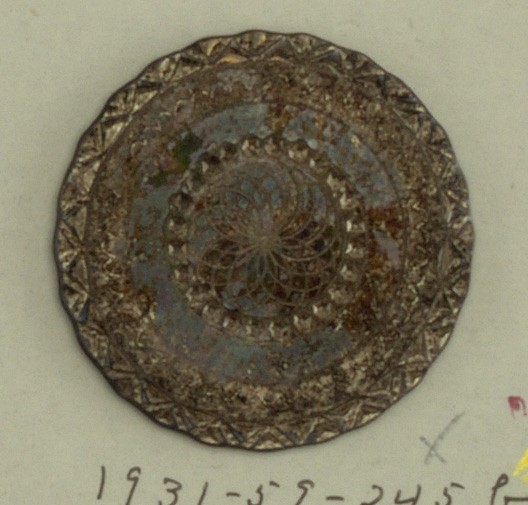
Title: Button
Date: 1801–50
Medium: Cut Steel
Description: A & B) decorated with engraving and punch work; C) is dish-shaped with facetted bass in center; D) has beveled rim and shallow central depression; E) has scalloped edge with two rings of pierced decoration.

On card 65